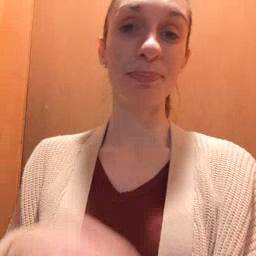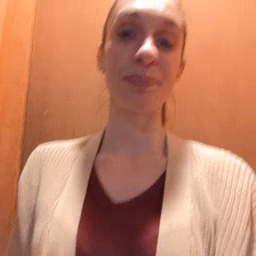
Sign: food